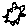
Label: sun